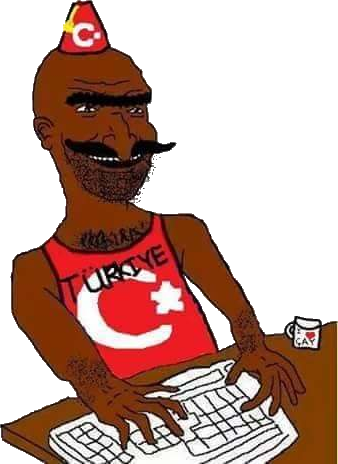
Label: 5_Bruce